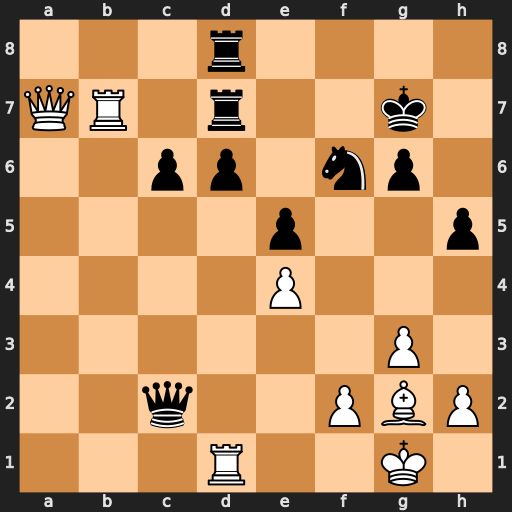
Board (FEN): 3r4/QR1r2k1/2pp1np1/4p2p/4P3/6P1/2q2PBP/3R2K1
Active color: w
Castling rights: -
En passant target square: -
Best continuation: Rxd6 Qb1+ Rxb1 Rxa7 Rxd8